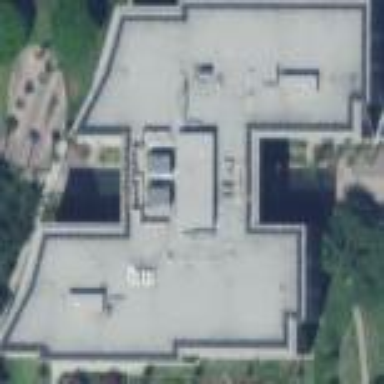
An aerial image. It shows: Office building.